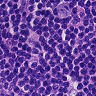
Metastatic tissue present: no